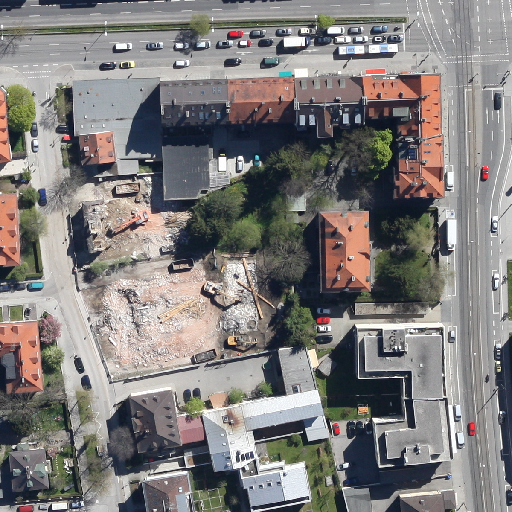
Referring expression: truck driving on the road